Question: I'm creating objects in a forEach loop. I'm attempting to count the number of tweets on a given day, add those values up for that day, and push the day/count object back onto an array.
My desired result is something like this:
'''
[
{
"date": "April 5th",
"tweets": 12
},
{
"date": "April 4th",
"tweets": 20
}
]
'''
The code I have:
'''
App.TweetsController = Ember.ArrayController.extend({
tweetFrequencies: function() {
var self = this;
var model = self.get('model');
var tweetsHash = {};
var tweetsArray = [];
model.forEach(function(item) {
var tweetFreq = {};
var normalizedDate = moment(item.created_at).format( 'MMMM Do' );
if ( tweetsHash[normalizedDate] === undefined ) {
tweetsHash[normalizedDate] = { "Date": normalizedDate, "Tweets": 1 };
} else {
tweetsHash[normalizedDate]["Tweets"] += 1;
}
tweetFreq['tdate'] = tweetsHash[normalizedDate]["Date"];
tweetFreq['tweets'] = tweetsHash[normalizedDate]["Tweets"];
tweetsArray.push( tweetFreq );
});
return tweetsArray;
}.property('model')
});
'''
Edit:

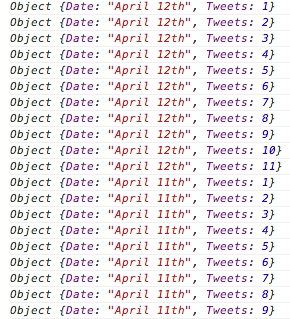
Answer: You're accidentally injecting a new object every time. You can use your existing condition of when the item doesn't exist yet and only insert then.
'''
App.TweetsController = Ember.ArrayController.extend({
tweetFrequencies: function() {
var self = this,
model = this.get('model'),
tweetsHash = {},
tweetsArray = [];
model.forEach(function(item) {
var normalizedDate = moment(item.created_at).format( 'MMMM Do' );
if ( tweetsHash[normalizedDate] === undefined ) {
tweetsHash[normalizedDate] = { "Date": normalizedDate, "Tweets": 1 };
tweetsArray.push( tweetsHash[normalizedDate] );
} else {
tweetsHash[normalizedDate]["Tweets"] += 1;
}
});
return tweetsArray;
}.property('model')
});
'''